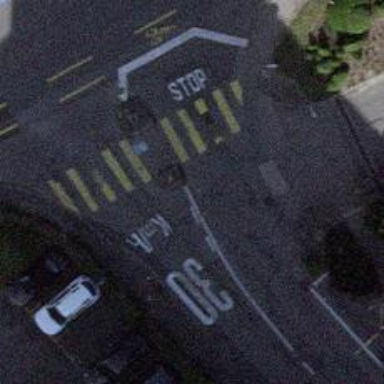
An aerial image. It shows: Marked road crossing with pedestrian island.